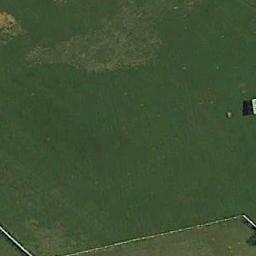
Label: meadow